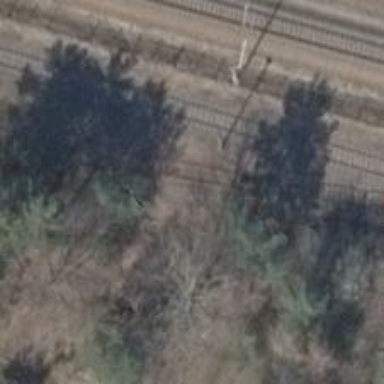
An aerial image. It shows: Railway switch.